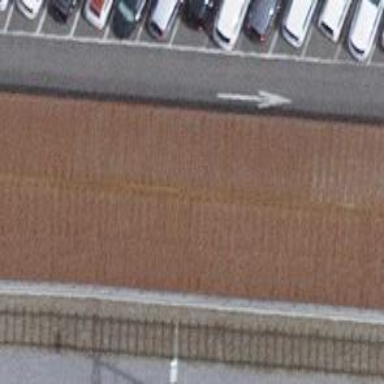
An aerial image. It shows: Flat brown roof serving as bicycle parking amenity.